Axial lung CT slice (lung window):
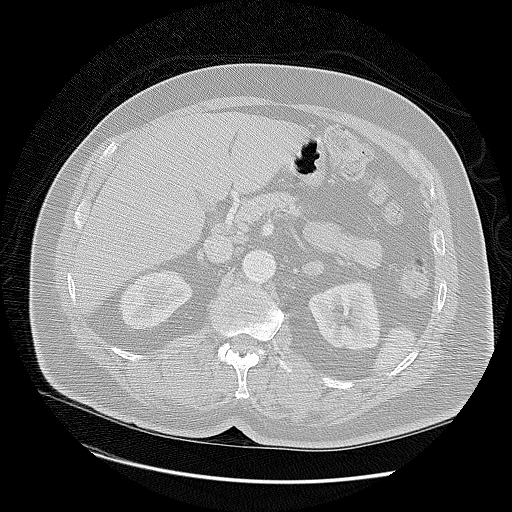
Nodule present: no